Field crop: maize
Growth stage: 2
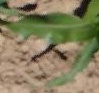
Species: maize